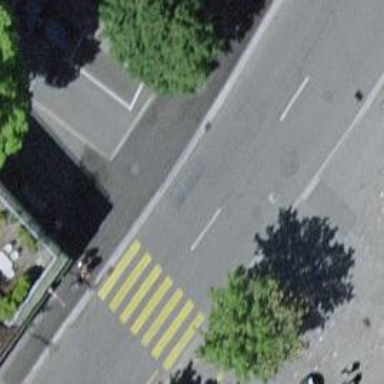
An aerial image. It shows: Crossing on the pavement.